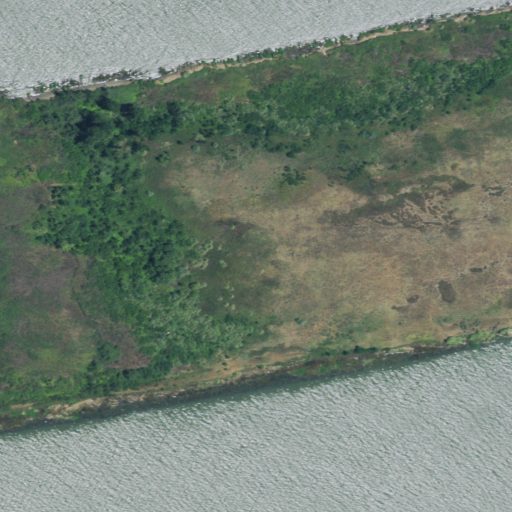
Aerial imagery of island in California named West Island containing herbaceous wetlands, open water, and woody wetlands